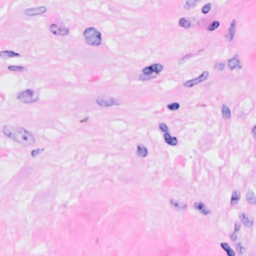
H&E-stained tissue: Breast